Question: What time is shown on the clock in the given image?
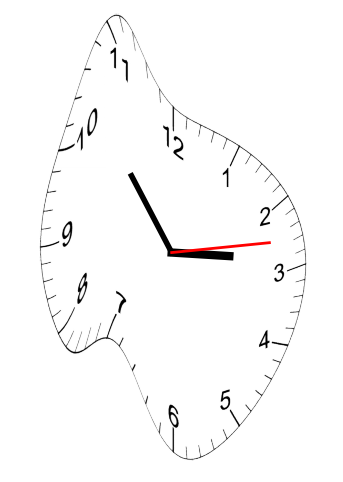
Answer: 02:53:13